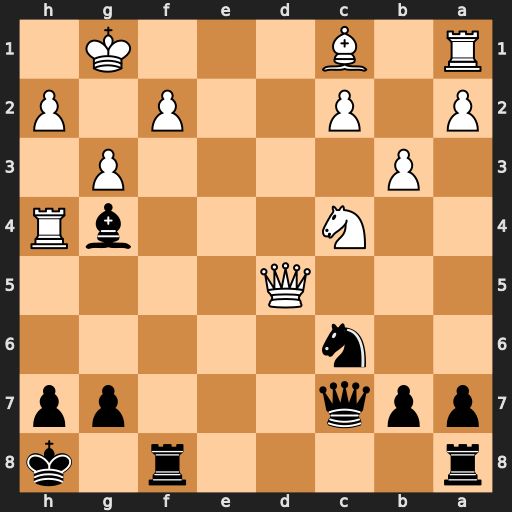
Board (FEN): r4r1k/ppq3pp/2n5/3Q4/2N3bR/1P4P1/P1P2P1P/R1B3K1
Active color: b
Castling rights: -
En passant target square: -
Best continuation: Rad8 Qe4 Rd1+ Kg2 Bf3+ Qxf3 Rxf3